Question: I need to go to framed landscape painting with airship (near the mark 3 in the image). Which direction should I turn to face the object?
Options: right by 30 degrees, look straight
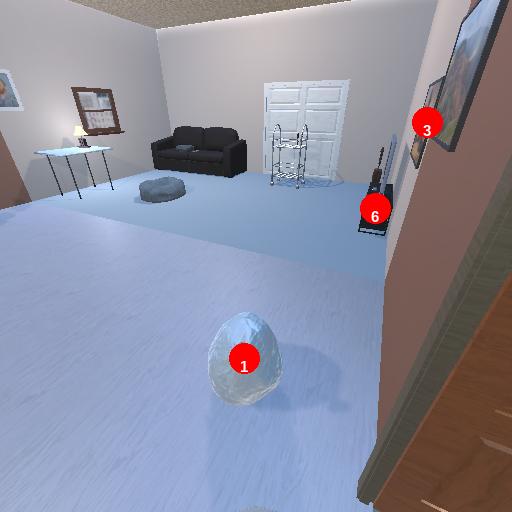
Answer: right by 30 degrees